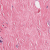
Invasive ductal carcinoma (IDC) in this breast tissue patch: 0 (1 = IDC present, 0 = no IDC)